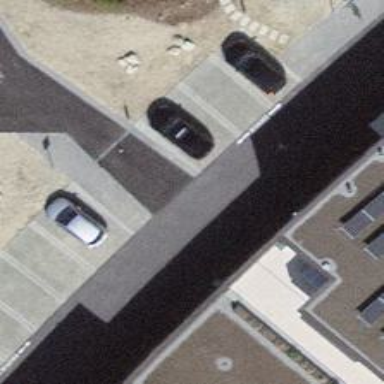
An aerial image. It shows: Street-side parking area.